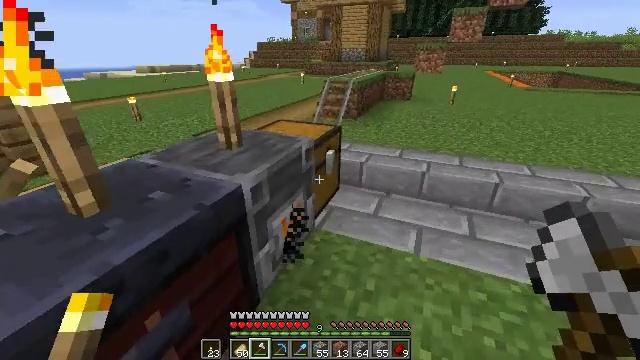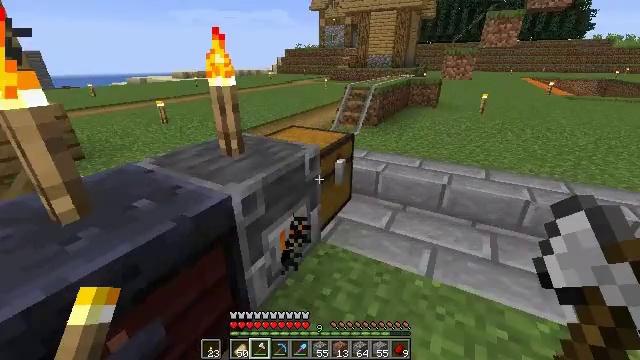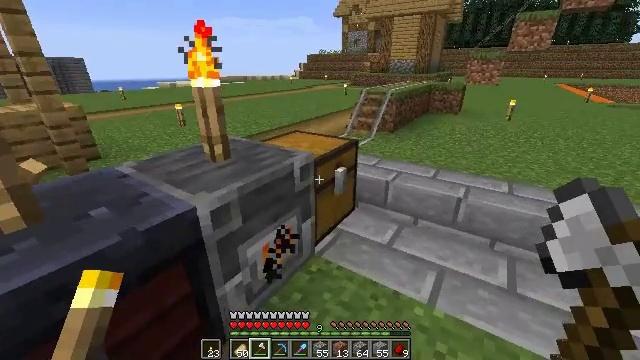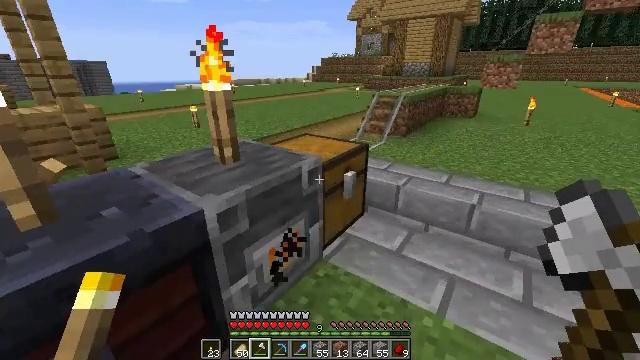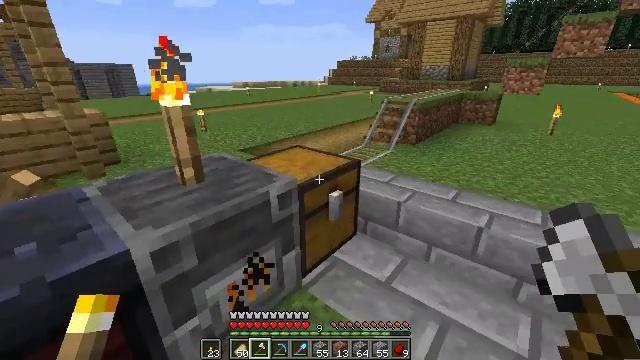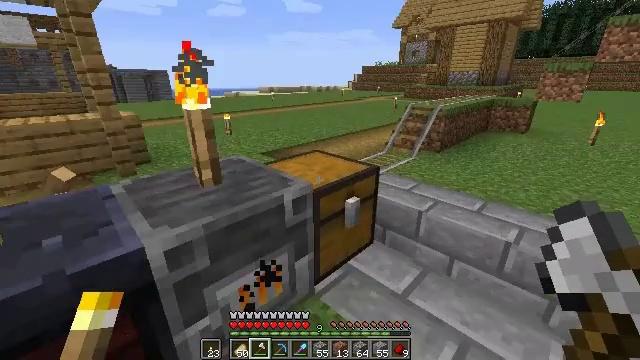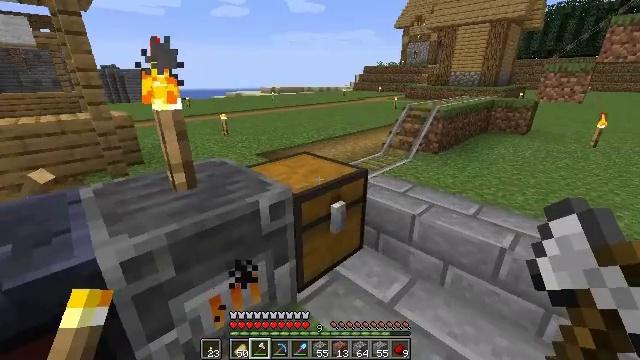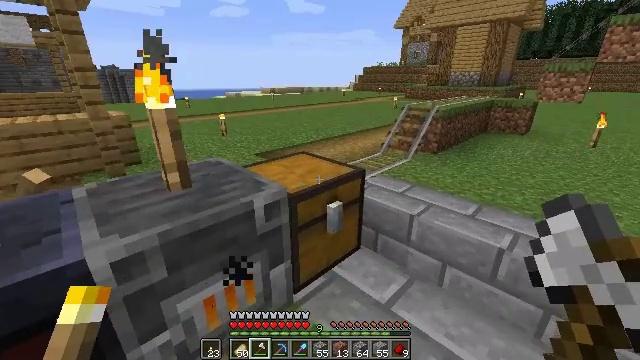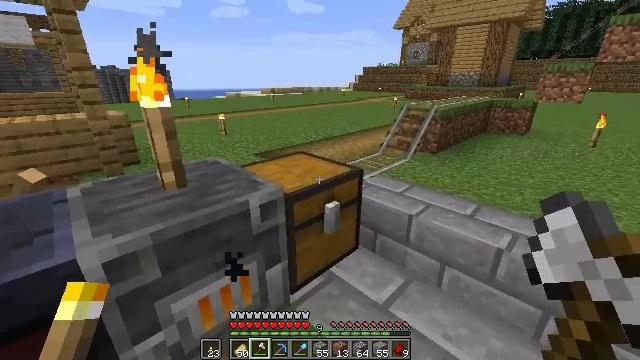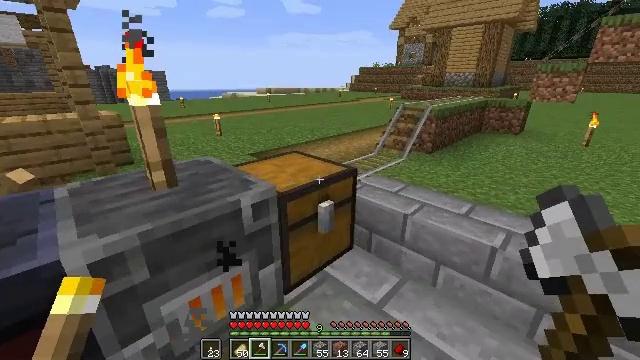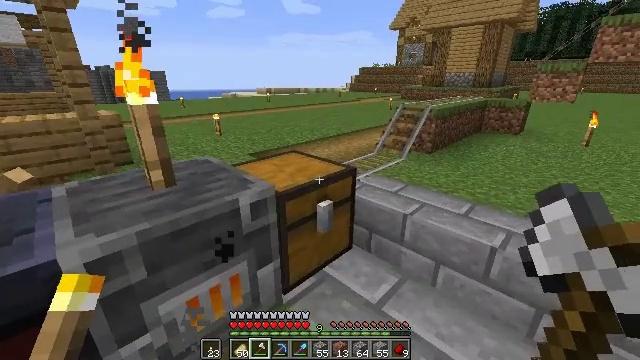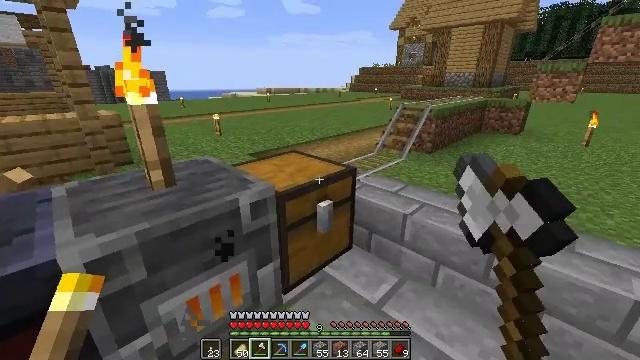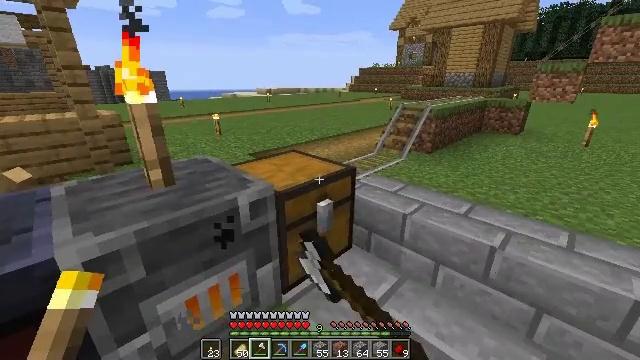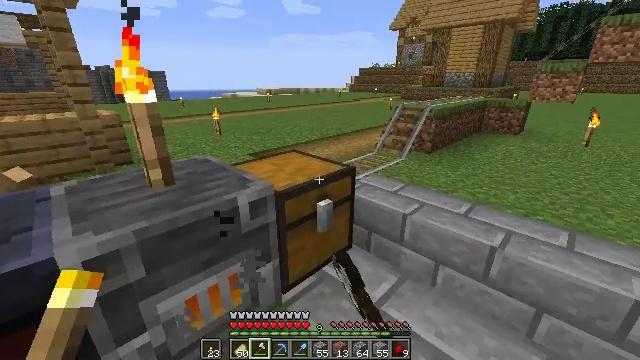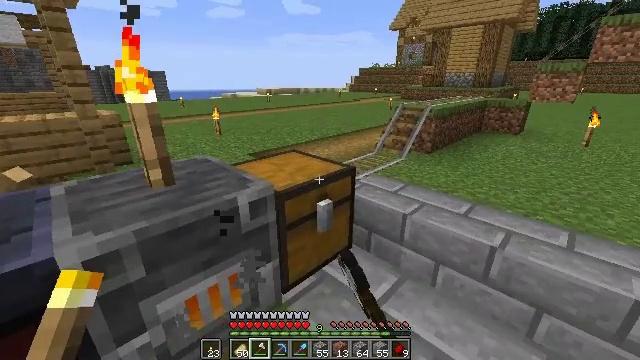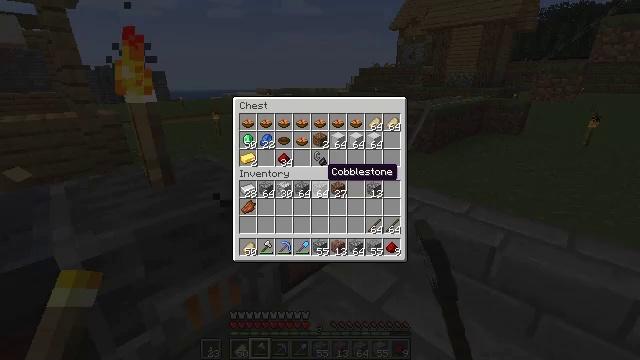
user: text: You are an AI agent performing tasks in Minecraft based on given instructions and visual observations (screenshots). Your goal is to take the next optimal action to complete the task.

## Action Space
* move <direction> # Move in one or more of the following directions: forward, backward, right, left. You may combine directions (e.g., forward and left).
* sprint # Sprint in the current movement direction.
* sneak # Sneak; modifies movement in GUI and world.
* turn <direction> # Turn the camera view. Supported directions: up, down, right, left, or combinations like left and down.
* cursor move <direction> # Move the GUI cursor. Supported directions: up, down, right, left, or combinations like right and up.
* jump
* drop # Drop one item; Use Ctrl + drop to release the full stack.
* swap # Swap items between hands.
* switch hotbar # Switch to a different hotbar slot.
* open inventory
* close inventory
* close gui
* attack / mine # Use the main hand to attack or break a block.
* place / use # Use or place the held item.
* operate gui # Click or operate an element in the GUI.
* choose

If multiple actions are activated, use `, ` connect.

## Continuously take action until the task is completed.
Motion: motion action
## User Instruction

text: Use iron ingots and a stick to craft a rail.
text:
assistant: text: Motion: move forward and move right, turn left and up
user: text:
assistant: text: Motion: move forward and move right, turn left and up
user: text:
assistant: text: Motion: move forward and move right, turn left
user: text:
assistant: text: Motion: move forward and move right, turn left
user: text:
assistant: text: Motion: turn left and up
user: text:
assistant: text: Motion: no_op
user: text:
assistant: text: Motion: no_op
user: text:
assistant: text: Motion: no_op
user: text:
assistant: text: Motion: no_op
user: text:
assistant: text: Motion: use / place
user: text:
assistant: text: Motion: use / place
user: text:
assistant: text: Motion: use / place
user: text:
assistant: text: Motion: use / place
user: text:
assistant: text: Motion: no_op
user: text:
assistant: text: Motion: open gui
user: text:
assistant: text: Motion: no_op
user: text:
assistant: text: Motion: no_op
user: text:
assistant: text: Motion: no_op
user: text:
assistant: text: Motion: no_op
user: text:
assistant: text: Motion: no_op
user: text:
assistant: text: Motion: no_op
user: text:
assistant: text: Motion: no_op
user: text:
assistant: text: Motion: no_op
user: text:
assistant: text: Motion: no_op
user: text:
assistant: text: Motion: no_op
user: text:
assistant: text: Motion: no_op
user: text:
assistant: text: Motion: no_op
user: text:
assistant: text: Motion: no_op
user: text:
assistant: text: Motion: no_op
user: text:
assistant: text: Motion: no_op